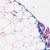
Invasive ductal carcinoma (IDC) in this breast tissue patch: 0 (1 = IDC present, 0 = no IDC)